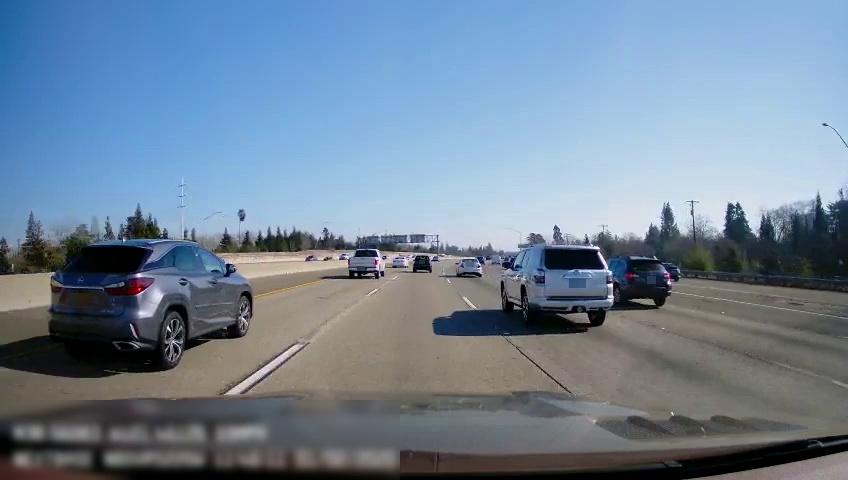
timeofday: Day
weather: Sunny
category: Vehicles | Car
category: Vehicles | Car
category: Drivable Space
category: Vehicles | Car
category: Vehicles | Truck
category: Vehicles | Car
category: Vehicles | SUV
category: Vehicles | SUV
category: Vehicles | Car
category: Vehicles | SUV
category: Vehicles | SUV
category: Lanes | Current Lane
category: Lanes | Current Lane
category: Lanes | Alternate Lane
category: Lanes | Alternate Lane
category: Lanes | Alternate Lane
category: Lanes | Alternate Lane
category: Lanes | Alternate Lane
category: Traffic | Signs
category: Traffic | Signs
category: Traffic | Signs
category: Traffic | Signs